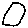
Label: hexagon